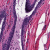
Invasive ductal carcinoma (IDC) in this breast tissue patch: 0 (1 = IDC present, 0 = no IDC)